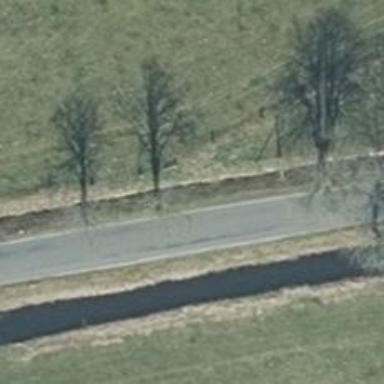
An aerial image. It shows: Avenue of deciduous broadleaved trees.